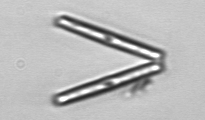
Label: Thalassionema